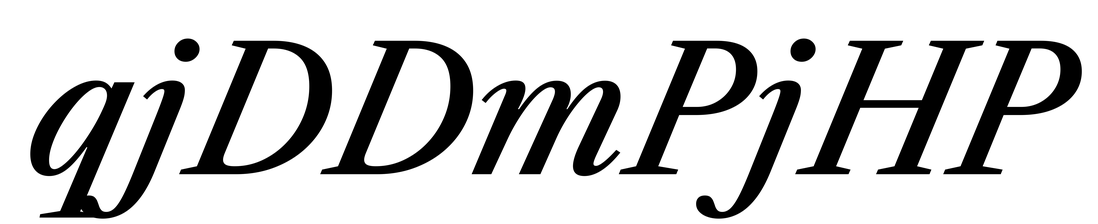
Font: LibreCaslonText-Italic_Medium_Italic